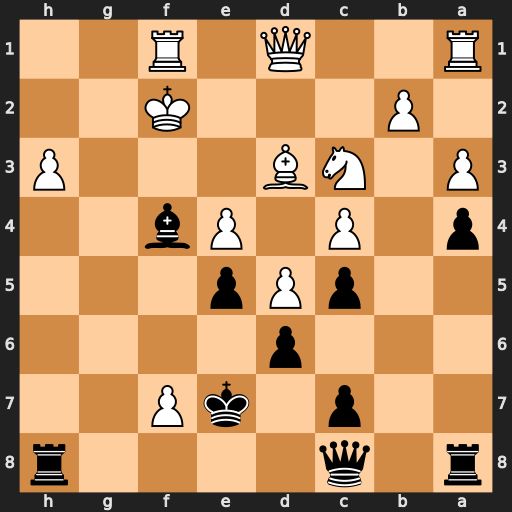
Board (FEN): r1q4r/2p1kP2/3p4/2pPp3/p1P1Pb2/P1NB3P/1P3K2/R2Q1R2
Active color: b
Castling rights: -
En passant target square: -
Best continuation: Qxh3 Qf3 Qh2+ Qg2 Be3+ Kf3 Rh3+ Qxh3 Qxh3+